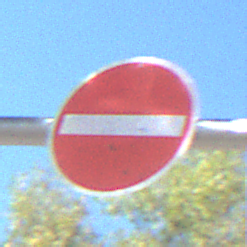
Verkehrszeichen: VerbotDerEinfahrt
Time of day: Midday
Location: Outdoor (Nature)
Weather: Clear
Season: Summer
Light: Natural